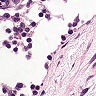
Metastatic tissue present: no